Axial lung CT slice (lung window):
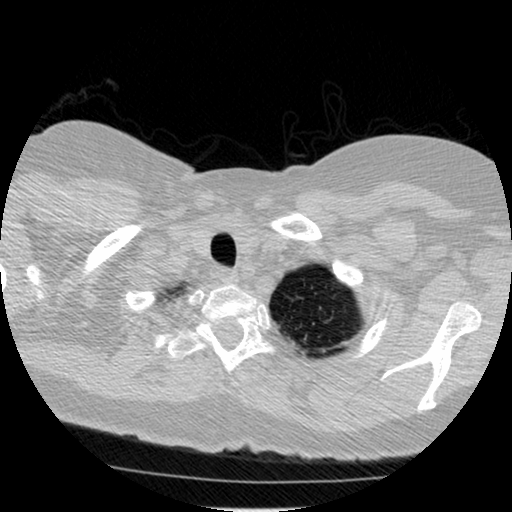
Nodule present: no